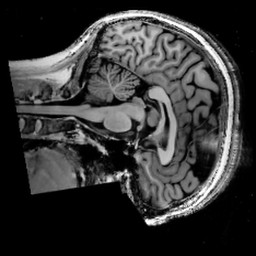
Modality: T1w
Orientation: sagittal
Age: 38
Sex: female
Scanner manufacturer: siemens
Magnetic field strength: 7 T
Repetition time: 6 s
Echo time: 0.00283 s